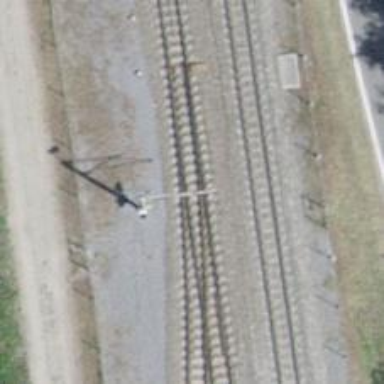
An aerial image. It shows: Railway switch with the turnout on the right side.